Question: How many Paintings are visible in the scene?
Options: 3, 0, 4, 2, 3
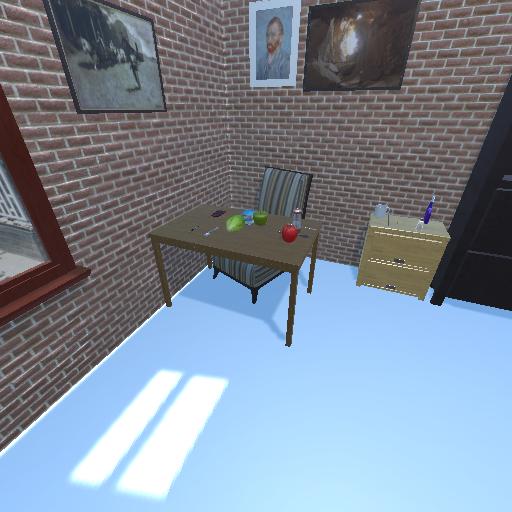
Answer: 3